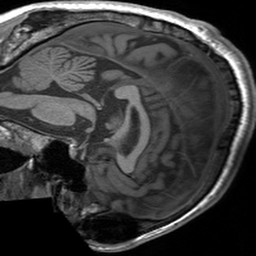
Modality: T1w
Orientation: sagittal
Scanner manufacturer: siemens
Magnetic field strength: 3 T
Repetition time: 1.54 s
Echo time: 0.00234 s